Field crop: maize
Growth stage: 2
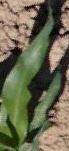
Species: maize